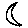
Label: moon